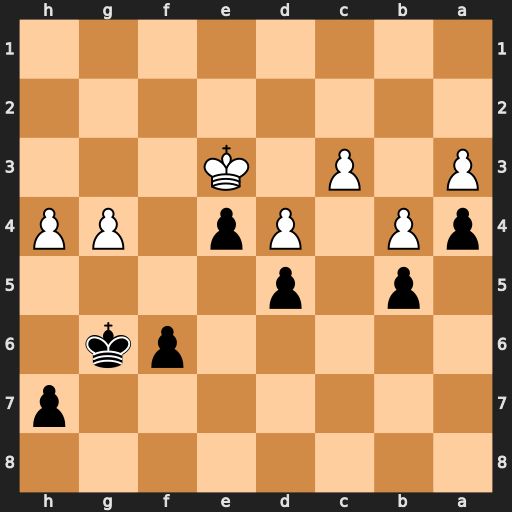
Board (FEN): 8/7p/5pk1/1p1p4/pP1Pp1PP/P1P1K3/8/8
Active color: b
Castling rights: -
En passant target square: -
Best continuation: f5 Kf4 fxg4